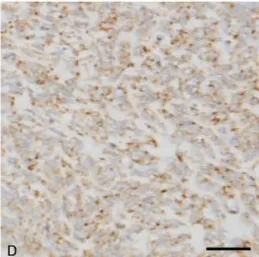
The postoperative pathology examination results were consistent with the diagnosis of MPNST. NSE x 100.
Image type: pathology (immunostaining)